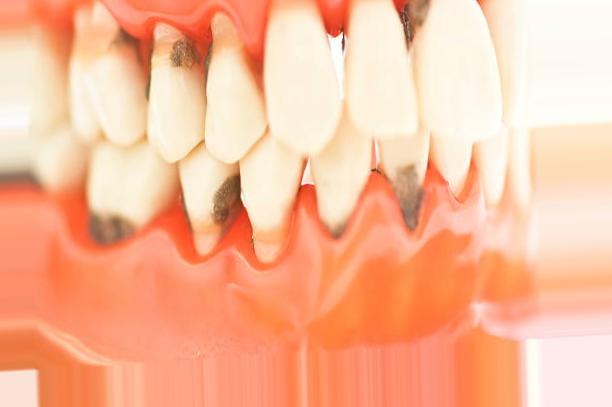
Condition: Caries